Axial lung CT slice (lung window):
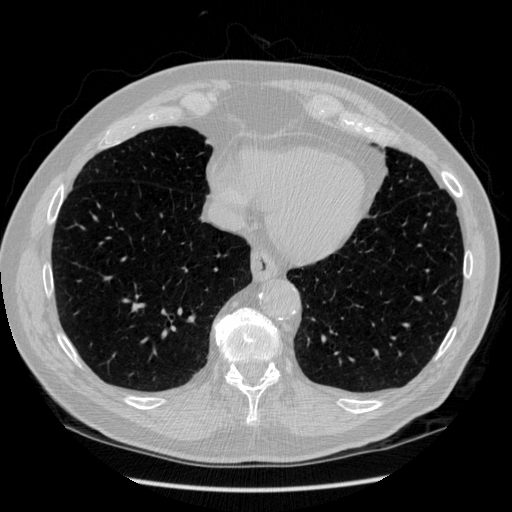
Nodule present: no